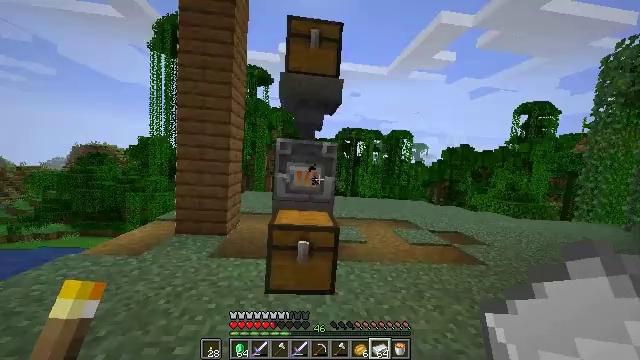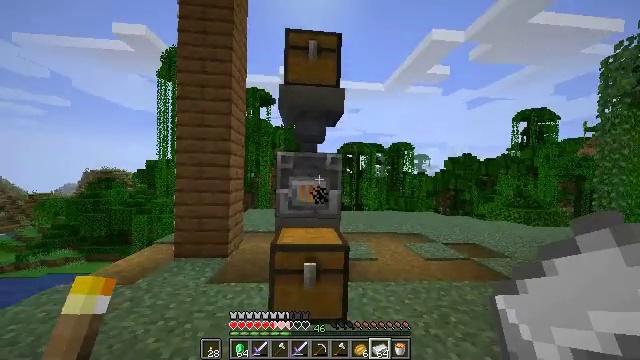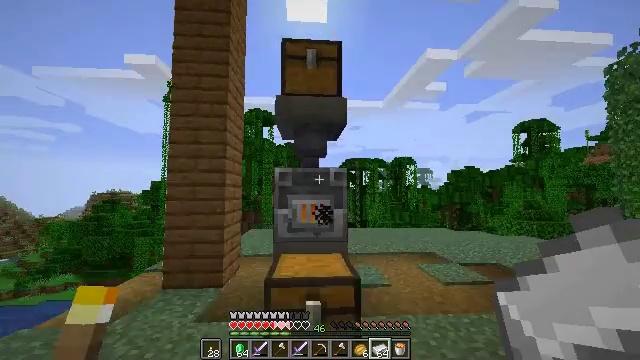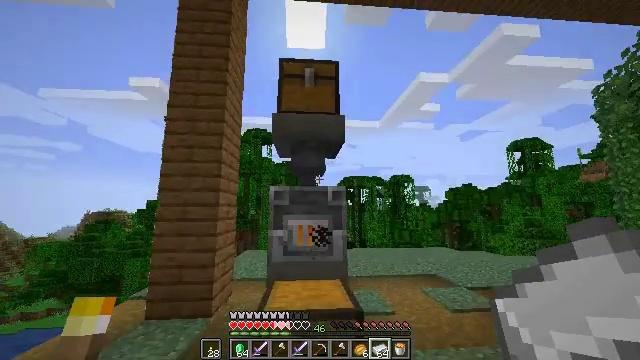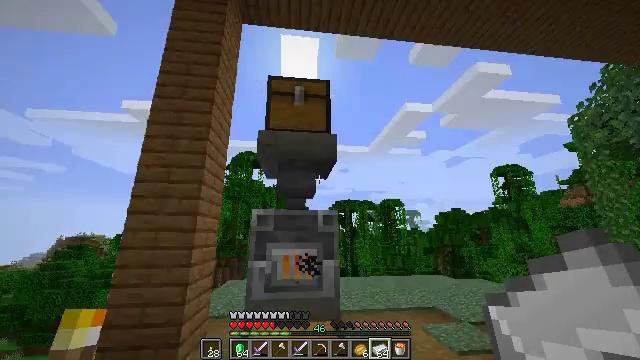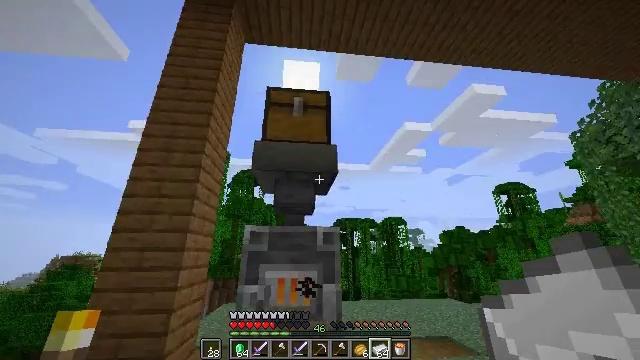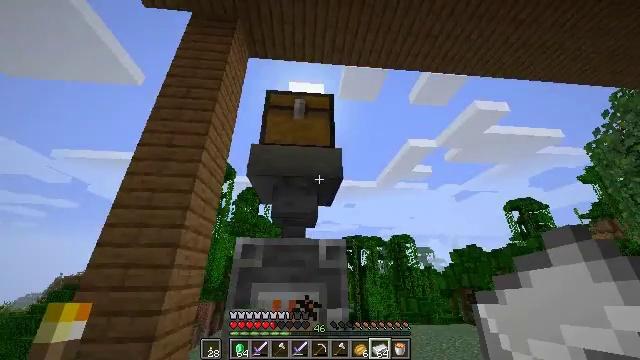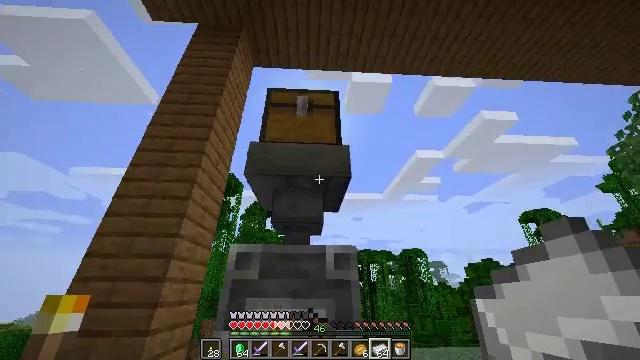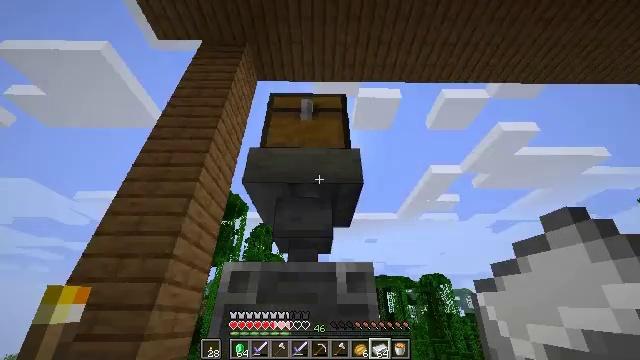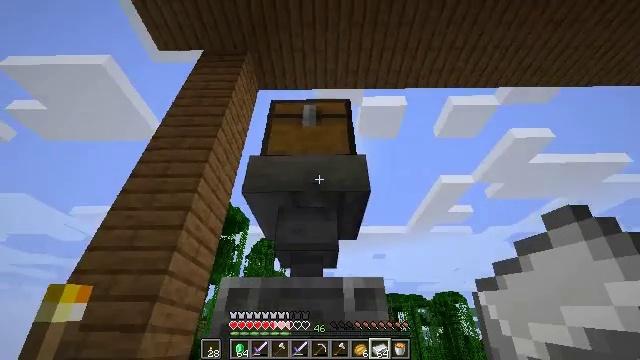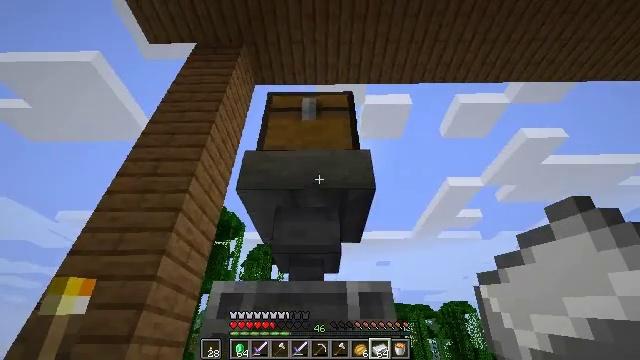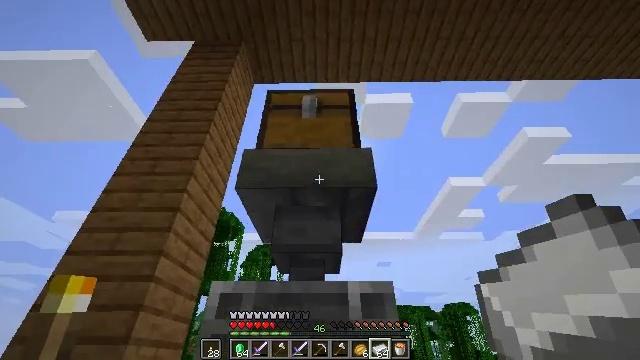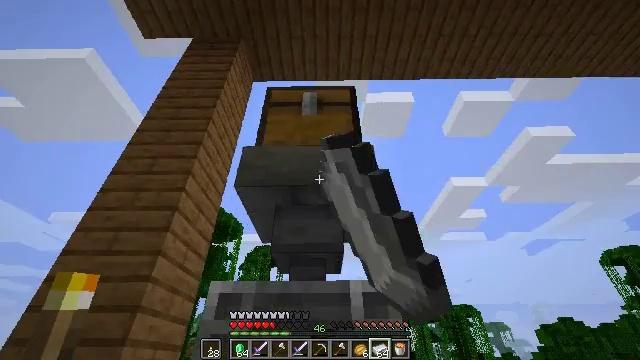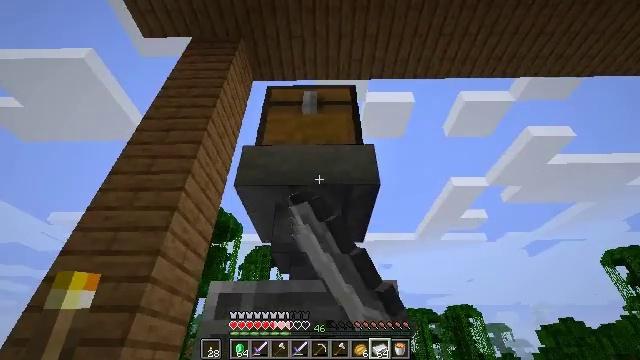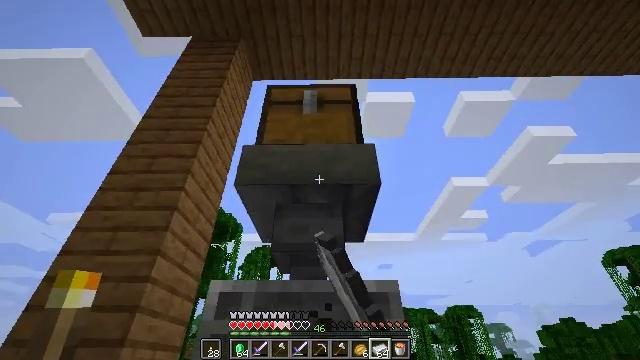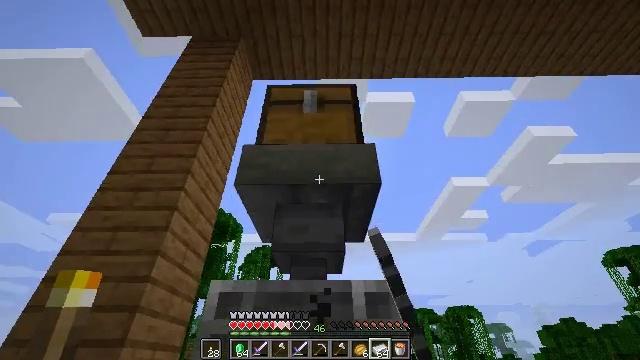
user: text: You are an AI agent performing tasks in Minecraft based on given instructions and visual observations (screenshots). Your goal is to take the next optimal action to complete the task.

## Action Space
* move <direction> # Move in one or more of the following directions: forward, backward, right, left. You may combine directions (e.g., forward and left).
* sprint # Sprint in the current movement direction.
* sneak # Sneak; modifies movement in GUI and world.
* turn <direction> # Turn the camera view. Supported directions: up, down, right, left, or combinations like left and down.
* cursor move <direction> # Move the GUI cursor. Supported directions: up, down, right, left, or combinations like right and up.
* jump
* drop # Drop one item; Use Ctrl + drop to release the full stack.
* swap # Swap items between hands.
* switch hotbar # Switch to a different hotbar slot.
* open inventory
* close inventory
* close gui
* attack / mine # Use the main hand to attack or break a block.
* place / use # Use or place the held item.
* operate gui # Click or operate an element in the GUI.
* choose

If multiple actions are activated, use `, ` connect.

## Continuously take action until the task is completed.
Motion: motion action
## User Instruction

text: Assemble a chainmail chestplate at the crafting table.
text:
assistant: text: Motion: move forward, turn left and up
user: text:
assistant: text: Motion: move forward, turn up
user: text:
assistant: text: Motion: move forward, turn up
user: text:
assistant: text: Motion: move forward, turn right and up
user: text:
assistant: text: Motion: move forward, turn up
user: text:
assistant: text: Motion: move forward, turn left and up
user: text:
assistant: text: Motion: turn left and up
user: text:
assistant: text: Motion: turn left and up
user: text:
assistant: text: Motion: turn left and up
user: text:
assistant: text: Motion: no_op
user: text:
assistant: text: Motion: use / place
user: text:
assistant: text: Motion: use / place
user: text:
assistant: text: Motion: use / place
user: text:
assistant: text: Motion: use / place
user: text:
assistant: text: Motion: no_op
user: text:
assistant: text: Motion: open gui
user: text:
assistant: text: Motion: no_op
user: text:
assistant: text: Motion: no_op
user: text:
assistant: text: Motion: no_op
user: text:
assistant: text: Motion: no_op
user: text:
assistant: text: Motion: no_op
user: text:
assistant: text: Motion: no_op
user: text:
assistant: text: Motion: no_op
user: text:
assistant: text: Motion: no_op
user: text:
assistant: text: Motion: no_op
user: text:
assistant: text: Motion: cursor move right
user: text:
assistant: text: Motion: sneak, cursor move right
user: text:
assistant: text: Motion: sneak, cursor move right
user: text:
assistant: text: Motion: sneak
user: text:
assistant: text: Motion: sneak